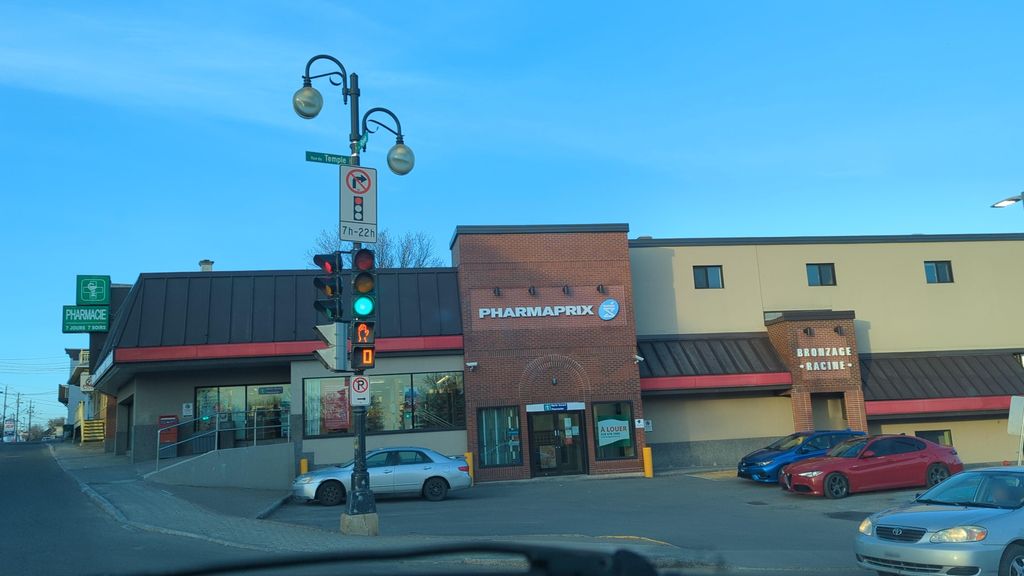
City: quebec_city